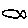
Label: fish